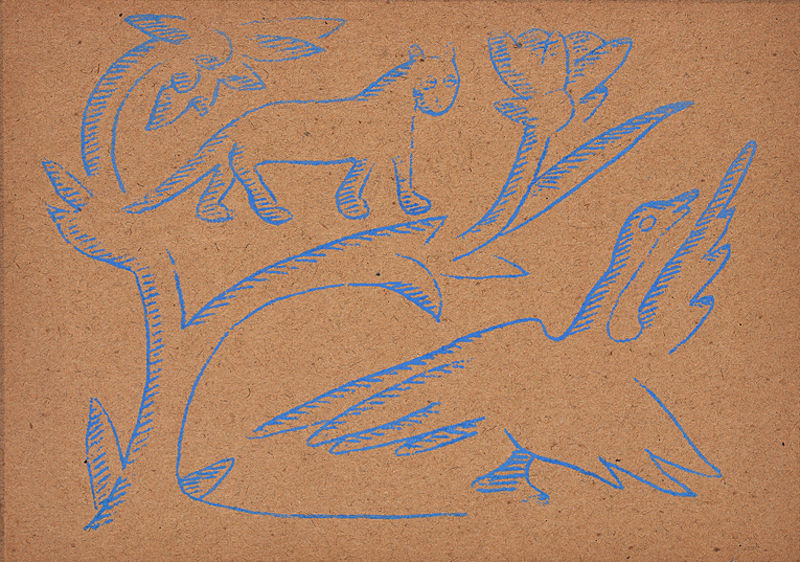
Titel: Cover Design for the Exhibition of the Russian Lubok in Moscow in 1913, Cover Design for the Exhibition of the Russian Lubok in Moscow in 1913
Künstler: Natal'ia Sergeevna Goncharova
Standort: Amherst (Massachusetts, USA)
Institution: Mead Art Museum, Amherst College
Schlagwörter: blue, modern, painting, print, brown, plant, flower, tree, building, orange, plants, drawing, paper, shadow, animals, bird, etching, sketch, fly, flying, abstract, cat, ink, animal, horse, leaf, chalk, tiger, shadows, mammal, simple, palms, lion, india, ugly, panther, cardboard, printmaking, neutral, minimalistic, tribal, neutra;l, easy, tusche